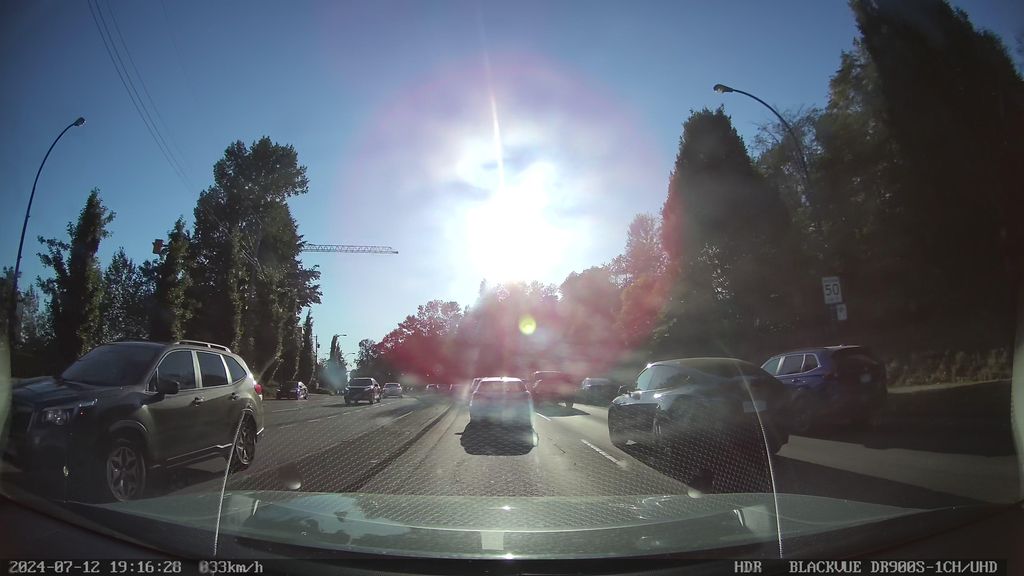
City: vancouver